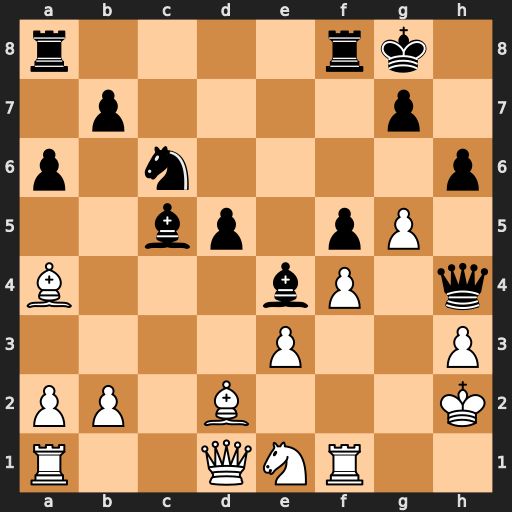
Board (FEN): r4rk1/1p4p1/p1n4p/2bp1pP1/B3bP1q/4P2P/PP1B3K/R2QNR2
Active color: w
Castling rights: -
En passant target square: -
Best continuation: Ng2 Bxg2 Kxg2